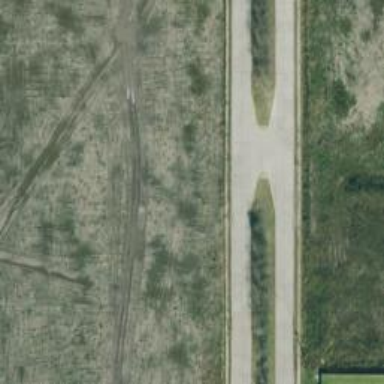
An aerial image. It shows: Secondary link road.